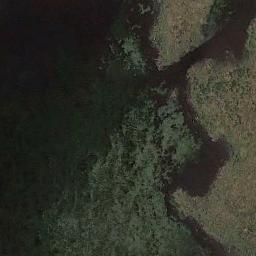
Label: wetland